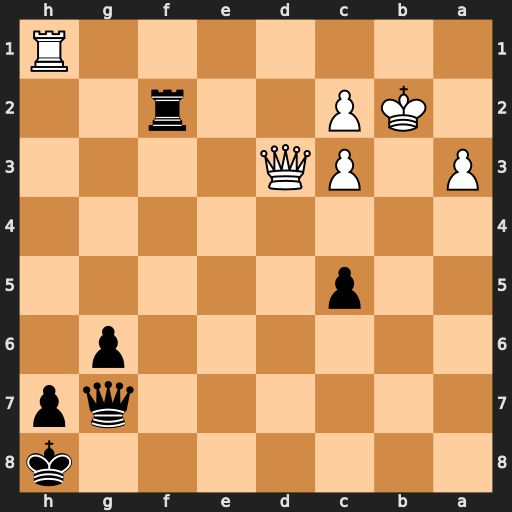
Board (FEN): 7k/6qp/6p1/2p5/8/P1PQ4/1KP2r2/7R
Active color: b
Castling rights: -
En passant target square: -
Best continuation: Qb7+ Ka2 Qxh1 Qd8+ Kg7